I will show an image sequence of human cooking. I have annotated the images with numbered circles. Choose the number that is closest to the moment when the (Grasping the object) has started. You are a five-time world champion in this game. Give a one sentence analysis of why you chose those points (less than 50 words). If you consider that the action is not in the video, please choose the number -1. Provide your answer at the end in a json file of this format: {"points": []}
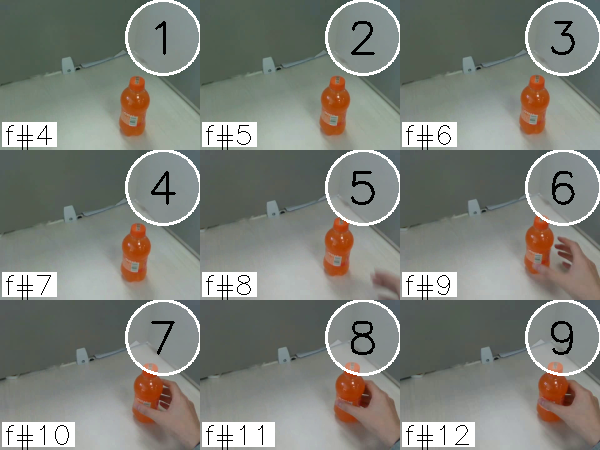
Frame 8 shows the clearest moment of hand-object contact.
{"points": [8]}